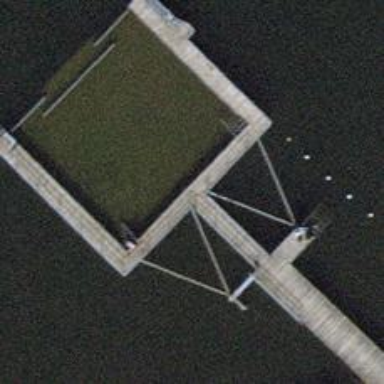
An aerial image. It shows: Man-made pier.